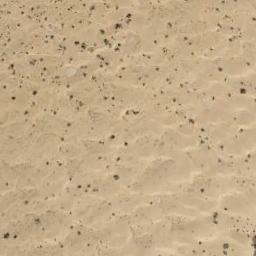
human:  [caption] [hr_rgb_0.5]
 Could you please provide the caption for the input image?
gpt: The yellow desert is full of sparse plants .

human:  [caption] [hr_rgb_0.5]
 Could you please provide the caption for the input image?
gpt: The desert has yellow sand, Some sand ripples and sparse vegetation .

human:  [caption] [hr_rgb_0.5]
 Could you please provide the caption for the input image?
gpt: There are many lines in the desert .

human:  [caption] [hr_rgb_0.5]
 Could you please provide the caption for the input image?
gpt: This is a yellow desert with wavy stripes and there is sparse dark green chaparral in the desert .

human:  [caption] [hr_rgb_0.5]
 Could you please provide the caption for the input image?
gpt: A yellow desert with many bushes .